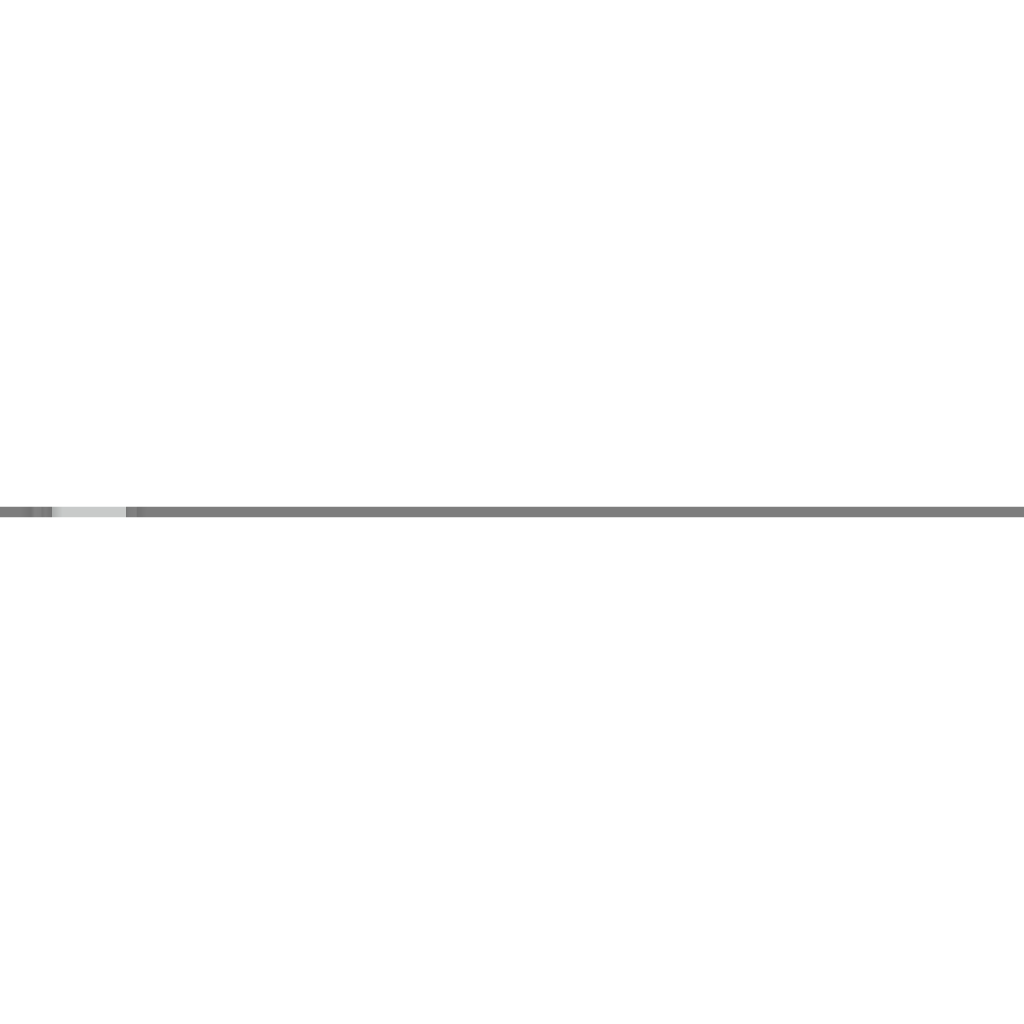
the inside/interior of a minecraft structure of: Denver Broncos